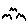
Label: bird